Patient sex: M
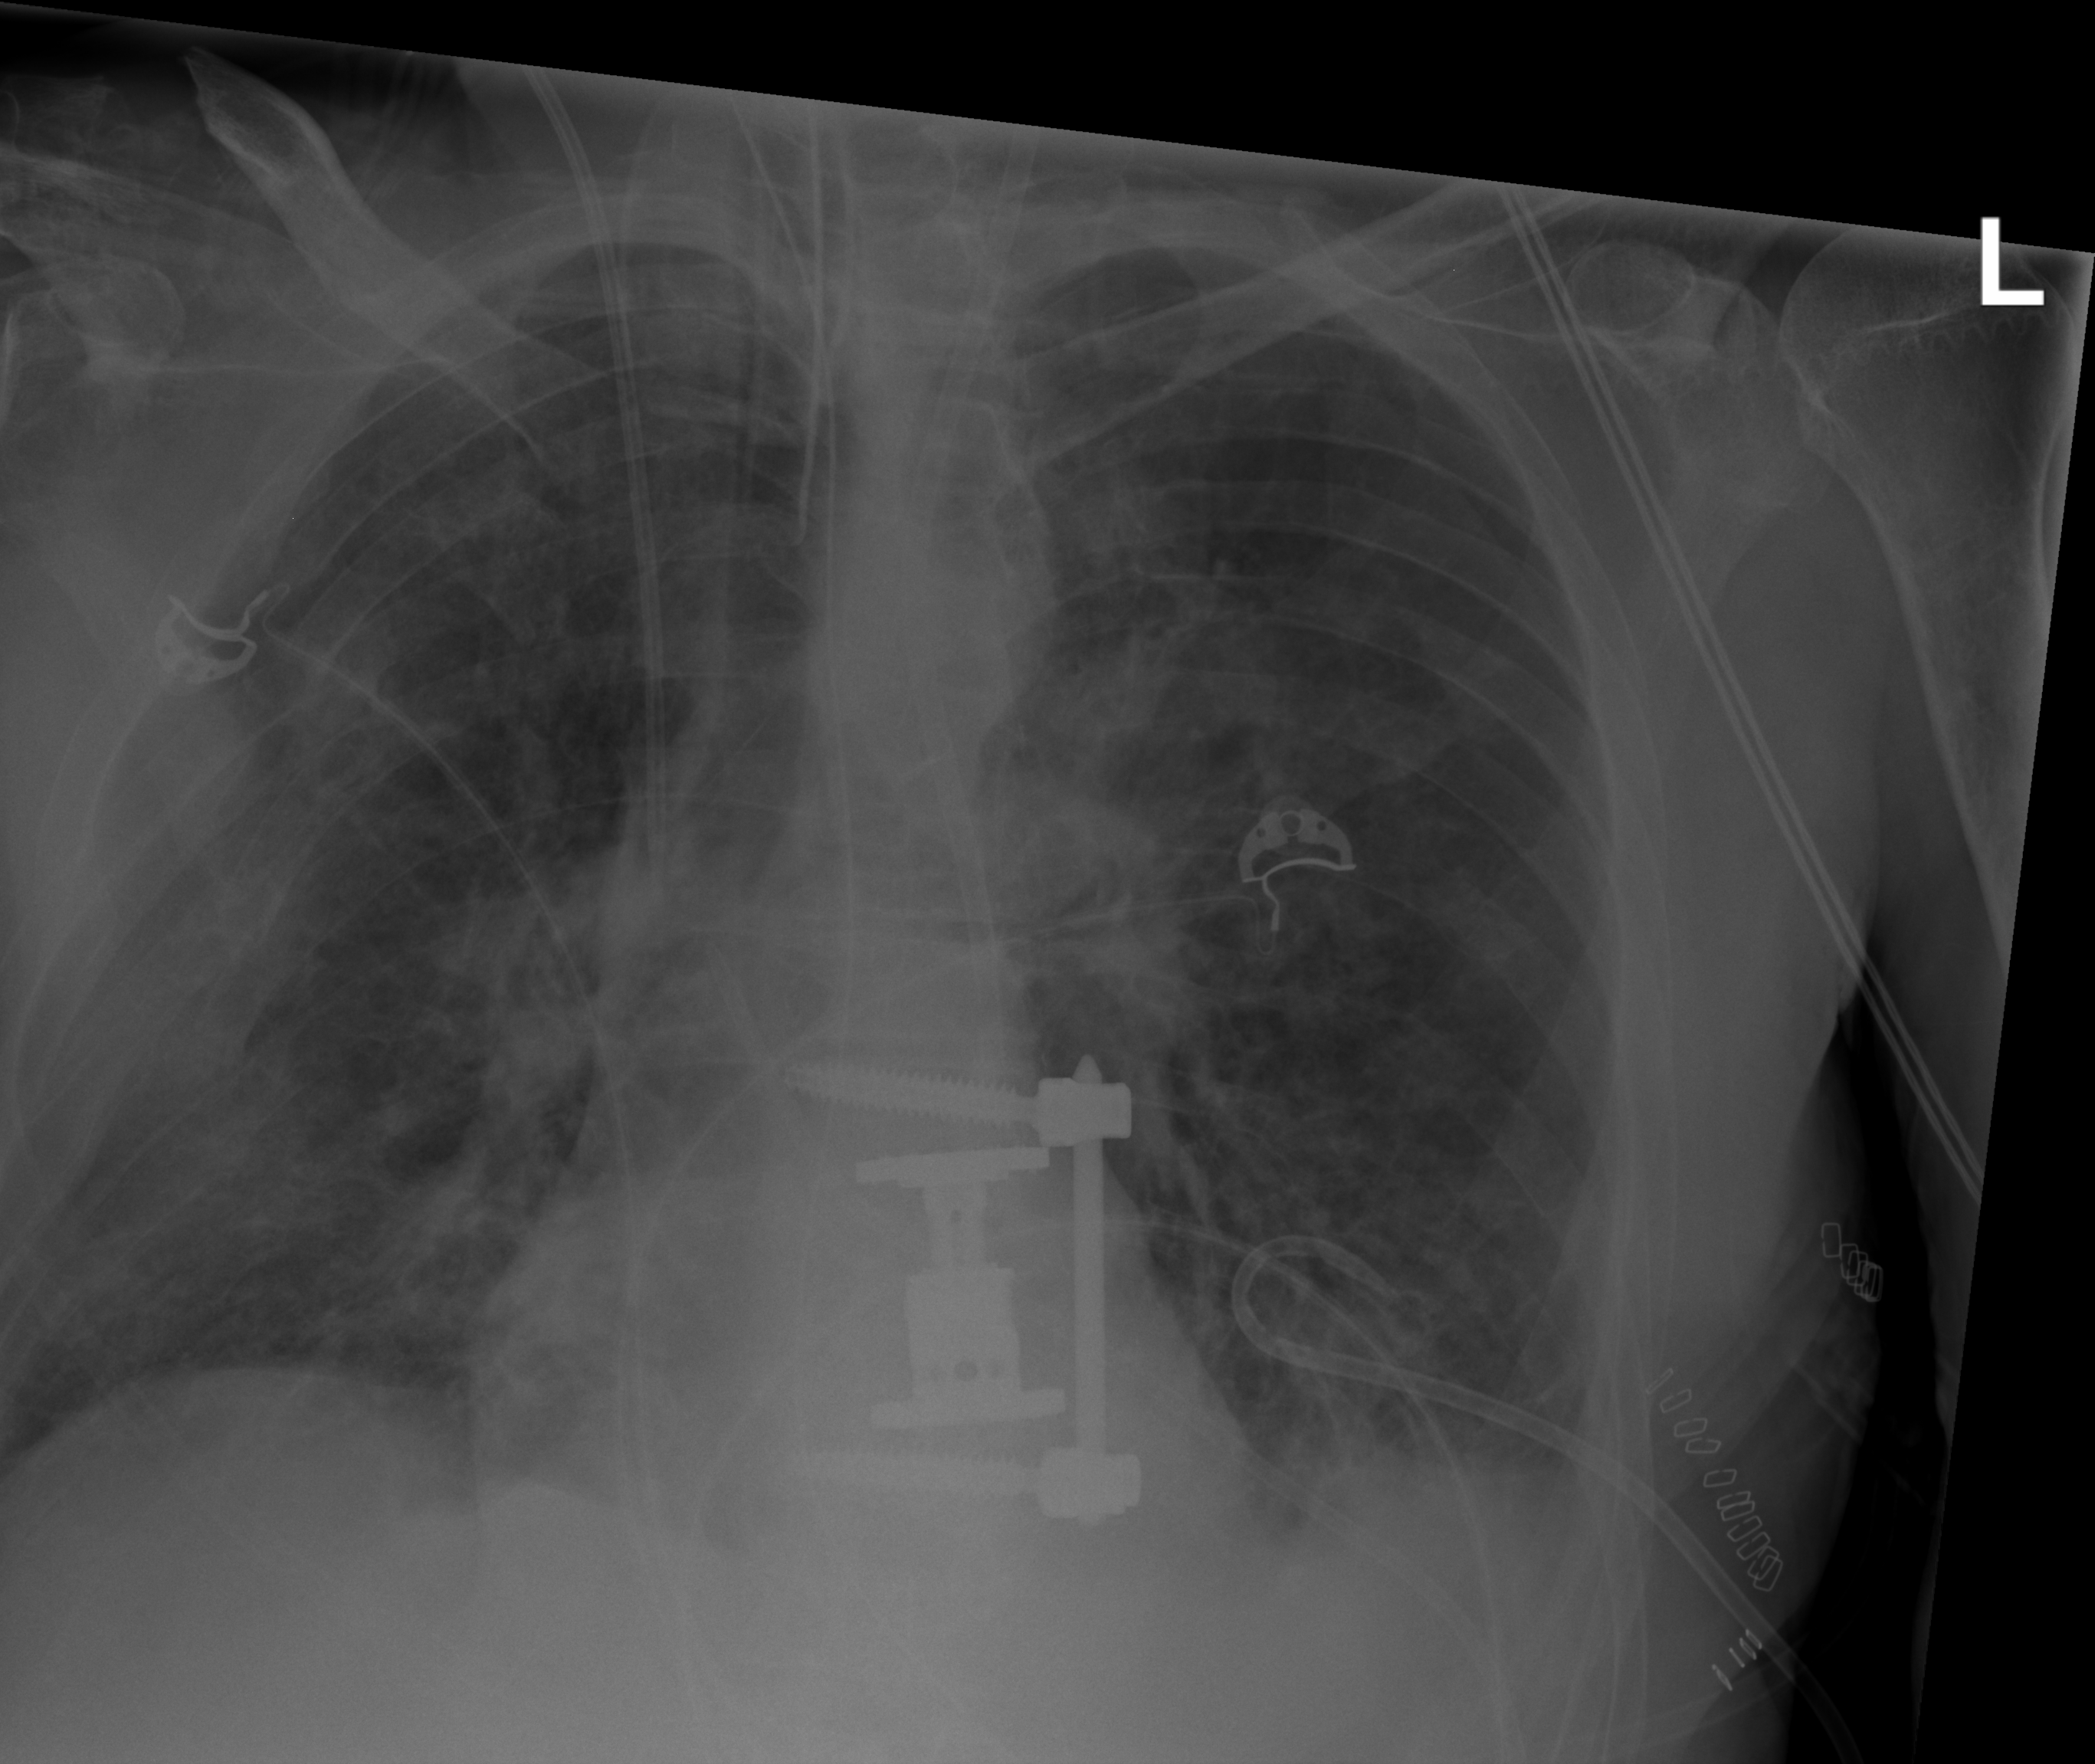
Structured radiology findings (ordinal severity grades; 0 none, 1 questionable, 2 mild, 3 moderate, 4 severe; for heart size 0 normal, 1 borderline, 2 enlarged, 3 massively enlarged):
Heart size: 0
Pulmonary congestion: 2
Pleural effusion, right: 2
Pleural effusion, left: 2
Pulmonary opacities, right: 3
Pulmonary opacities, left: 3
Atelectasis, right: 3
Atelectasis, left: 3